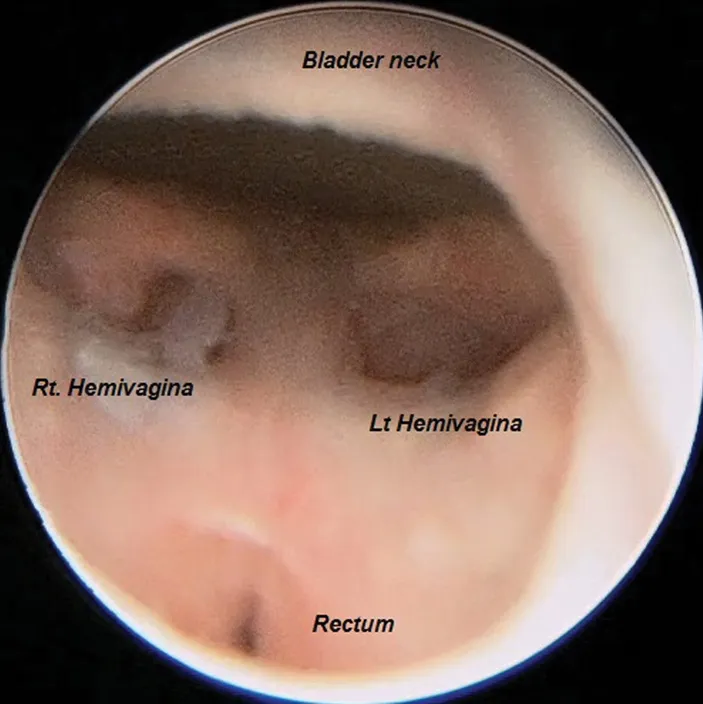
Cystoscopy view at the second day of life.
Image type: endoscopy (other_endoscopy)